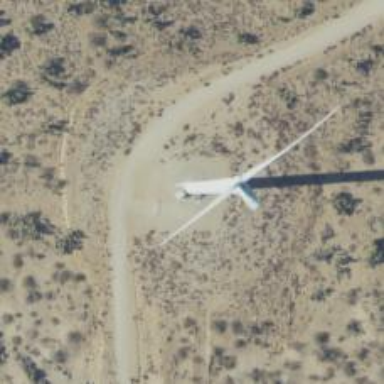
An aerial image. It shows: Wind generator with horizontal axis. The generator is wind turbine.